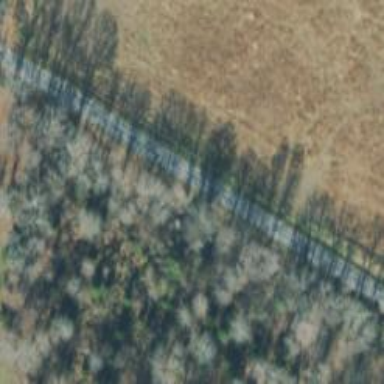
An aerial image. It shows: Abandoned railway running parallel to tertiary road.